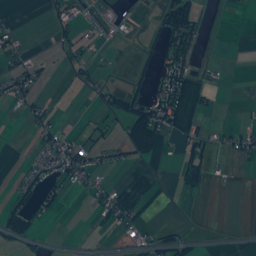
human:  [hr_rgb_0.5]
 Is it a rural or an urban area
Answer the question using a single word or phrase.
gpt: urban

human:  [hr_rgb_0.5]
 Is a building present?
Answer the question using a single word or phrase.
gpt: yes

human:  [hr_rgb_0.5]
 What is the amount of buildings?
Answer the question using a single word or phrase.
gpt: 1174

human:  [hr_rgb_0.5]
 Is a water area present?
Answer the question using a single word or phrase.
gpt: yes

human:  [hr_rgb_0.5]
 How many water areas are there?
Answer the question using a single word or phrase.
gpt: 42

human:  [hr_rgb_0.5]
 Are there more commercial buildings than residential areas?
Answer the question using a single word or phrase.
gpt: yes

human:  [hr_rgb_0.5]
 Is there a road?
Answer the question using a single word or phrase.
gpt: yes

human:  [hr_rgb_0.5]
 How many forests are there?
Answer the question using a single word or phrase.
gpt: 86

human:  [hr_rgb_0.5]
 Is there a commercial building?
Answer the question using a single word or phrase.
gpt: yes

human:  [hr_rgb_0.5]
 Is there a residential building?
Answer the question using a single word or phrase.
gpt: yes

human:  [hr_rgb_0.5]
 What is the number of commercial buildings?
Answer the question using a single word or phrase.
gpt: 8

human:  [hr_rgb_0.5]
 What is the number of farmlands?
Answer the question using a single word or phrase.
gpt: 50

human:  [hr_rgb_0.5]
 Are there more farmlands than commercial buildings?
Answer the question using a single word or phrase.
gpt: yes

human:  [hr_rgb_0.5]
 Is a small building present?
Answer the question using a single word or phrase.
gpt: yes

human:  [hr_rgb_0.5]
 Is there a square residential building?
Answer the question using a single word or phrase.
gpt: yes

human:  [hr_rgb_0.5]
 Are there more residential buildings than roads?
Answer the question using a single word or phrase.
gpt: yes

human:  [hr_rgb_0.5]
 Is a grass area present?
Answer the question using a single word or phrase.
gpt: yes

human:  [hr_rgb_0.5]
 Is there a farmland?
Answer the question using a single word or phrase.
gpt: yes

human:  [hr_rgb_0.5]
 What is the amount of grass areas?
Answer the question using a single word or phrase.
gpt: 309

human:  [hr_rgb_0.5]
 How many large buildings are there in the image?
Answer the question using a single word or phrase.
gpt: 1

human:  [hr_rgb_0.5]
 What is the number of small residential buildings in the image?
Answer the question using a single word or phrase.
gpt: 1150

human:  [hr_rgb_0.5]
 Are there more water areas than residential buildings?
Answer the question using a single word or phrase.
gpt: no

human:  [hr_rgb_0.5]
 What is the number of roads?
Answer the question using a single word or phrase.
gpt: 194

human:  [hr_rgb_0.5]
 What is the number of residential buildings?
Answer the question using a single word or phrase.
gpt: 1156

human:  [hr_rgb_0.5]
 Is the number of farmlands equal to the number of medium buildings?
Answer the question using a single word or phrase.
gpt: no

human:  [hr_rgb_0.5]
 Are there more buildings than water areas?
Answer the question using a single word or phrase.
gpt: yes

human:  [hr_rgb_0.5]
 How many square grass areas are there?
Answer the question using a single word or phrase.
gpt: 1

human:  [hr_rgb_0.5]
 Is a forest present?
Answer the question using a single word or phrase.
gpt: yes

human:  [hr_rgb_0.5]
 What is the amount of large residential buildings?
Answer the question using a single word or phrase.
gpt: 0

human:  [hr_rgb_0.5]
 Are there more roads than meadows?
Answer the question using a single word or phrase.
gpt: yes

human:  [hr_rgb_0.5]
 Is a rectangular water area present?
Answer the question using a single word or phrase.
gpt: yes

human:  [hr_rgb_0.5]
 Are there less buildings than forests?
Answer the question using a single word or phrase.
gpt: no

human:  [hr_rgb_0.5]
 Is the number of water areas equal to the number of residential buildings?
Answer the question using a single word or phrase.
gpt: no

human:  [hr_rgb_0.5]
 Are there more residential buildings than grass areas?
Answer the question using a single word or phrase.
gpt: yes

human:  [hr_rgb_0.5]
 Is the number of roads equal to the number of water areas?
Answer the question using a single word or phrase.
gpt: no

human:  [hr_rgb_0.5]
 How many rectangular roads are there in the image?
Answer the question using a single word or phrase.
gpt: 0

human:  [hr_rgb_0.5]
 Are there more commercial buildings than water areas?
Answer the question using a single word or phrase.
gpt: no

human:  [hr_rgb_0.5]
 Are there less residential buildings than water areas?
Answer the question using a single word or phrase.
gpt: no

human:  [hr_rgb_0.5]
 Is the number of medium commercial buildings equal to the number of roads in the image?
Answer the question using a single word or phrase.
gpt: no

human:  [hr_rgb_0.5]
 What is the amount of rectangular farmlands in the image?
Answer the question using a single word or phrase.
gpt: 5

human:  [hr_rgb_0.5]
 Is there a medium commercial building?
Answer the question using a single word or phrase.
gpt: yes

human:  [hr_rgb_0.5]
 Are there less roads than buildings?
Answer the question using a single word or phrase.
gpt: yes

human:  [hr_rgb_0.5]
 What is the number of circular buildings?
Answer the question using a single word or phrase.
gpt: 1

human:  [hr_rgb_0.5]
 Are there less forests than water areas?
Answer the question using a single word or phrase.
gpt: no

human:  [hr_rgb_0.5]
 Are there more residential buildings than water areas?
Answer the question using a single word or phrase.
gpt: yes

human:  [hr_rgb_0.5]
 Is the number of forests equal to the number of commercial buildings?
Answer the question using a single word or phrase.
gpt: no

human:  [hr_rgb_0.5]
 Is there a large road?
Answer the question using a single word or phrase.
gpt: no

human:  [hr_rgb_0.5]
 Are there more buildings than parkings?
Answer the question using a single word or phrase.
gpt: yes

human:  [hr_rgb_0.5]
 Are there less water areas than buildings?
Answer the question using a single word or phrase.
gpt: yes

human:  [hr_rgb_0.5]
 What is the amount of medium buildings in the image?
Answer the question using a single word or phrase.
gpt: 8

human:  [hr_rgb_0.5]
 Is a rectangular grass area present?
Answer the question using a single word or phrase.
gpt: yes

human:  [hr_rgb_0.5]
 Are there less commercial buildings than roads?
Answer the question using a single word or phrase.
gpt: yes

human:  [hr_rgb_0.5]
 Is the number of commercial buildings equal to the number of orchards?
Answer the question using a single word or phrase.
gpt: no

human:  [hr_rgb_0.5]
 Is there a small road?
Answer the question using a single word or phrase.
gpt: yes

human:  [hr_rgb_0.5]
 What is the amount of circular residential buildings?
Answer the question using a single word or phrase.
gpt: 1

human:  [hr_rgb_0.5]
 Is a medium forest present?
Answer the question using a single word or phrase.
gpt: yes

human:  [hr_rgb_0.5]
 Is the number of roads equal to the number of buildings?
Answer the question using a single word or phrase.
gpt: no

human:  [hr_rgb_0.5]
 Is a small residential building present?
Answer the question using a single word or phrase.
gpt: yes

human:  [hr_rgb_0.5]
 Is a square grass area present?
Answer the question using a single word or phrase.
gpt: yes

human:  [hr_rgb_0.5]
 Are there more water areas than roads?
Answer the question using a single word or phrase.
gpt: no

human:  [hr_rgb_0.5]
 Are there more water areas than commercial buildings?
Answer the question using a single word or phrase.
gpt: yes

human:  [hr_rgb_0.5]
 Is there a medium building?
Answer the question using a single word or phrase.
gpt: yes

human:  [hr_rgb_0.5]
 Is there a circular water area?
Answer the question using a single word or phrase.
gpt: yes

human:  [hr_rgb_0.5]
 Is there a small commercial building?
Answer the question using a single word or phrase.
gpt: yes